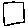
Label: square